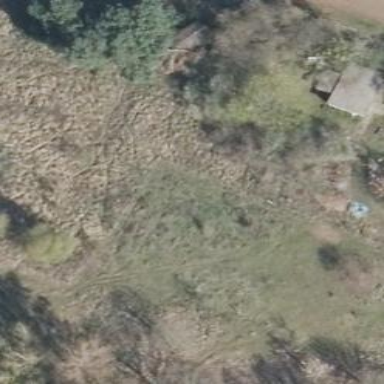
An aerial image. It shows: Semi-deciduous broadleaved scrub.